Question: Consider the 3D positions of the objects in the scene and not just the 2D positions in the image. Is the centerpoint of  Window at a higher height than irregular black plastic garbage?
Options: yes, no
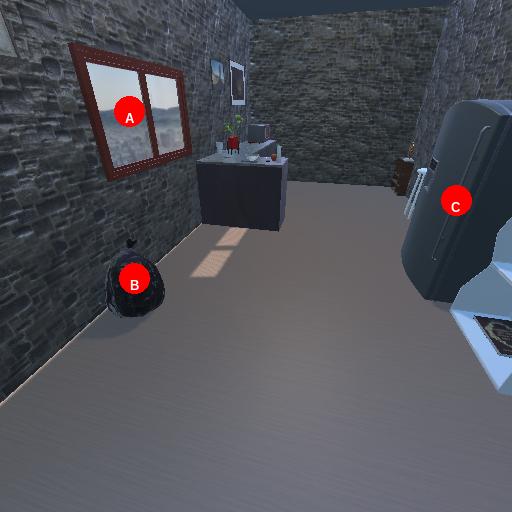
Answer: yes